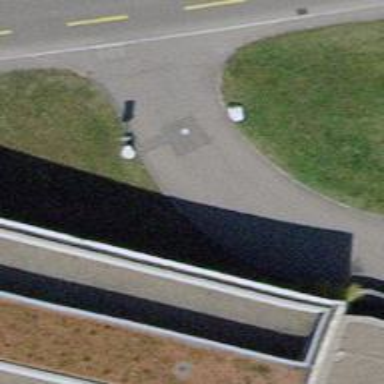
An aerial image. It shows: Rising bollard barrier.